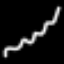
Label: squiggle